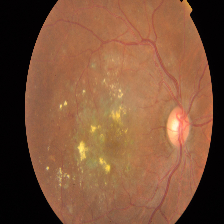
Diabetic retinopathy grade: Proliferative DR